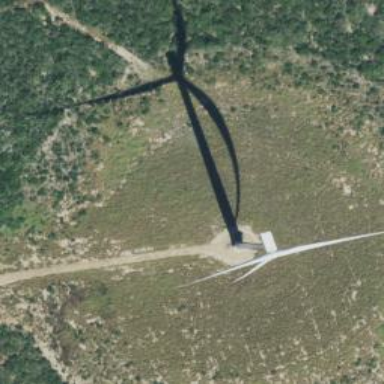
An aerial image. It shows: Wind generator using wind turbines of horizontal axis.